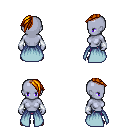
a pixel art fantasy rpg character, female body template, dark elf, purple skin, overskirt, magenta pants, dark blonde long mohawk hairstyle, white cloth bracers, brown shoes, four views (front, back, left, right), 2x2 character sprite sheet, small pixel art, hard edges, no anti-aliasing